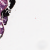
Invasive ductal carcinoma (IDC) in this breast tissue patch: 0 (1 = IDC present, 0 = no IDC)